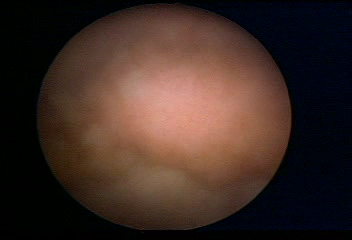
Modality: WLC
Class: Malignant
Subclass: LowGradePapillary
Lesion: L1
Stage: Ta
Morphology: Papillary
Bladder cancer association: Yes
Annotated structures: Tumor